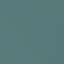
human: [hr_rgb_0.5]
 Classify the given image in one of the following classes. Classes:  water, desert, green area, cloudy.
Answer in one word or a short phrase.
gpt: water